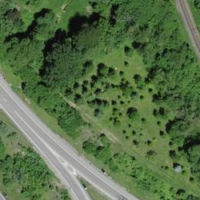
EUNIS habitat code: 57
Species observed at this site:
Campanula glomerata